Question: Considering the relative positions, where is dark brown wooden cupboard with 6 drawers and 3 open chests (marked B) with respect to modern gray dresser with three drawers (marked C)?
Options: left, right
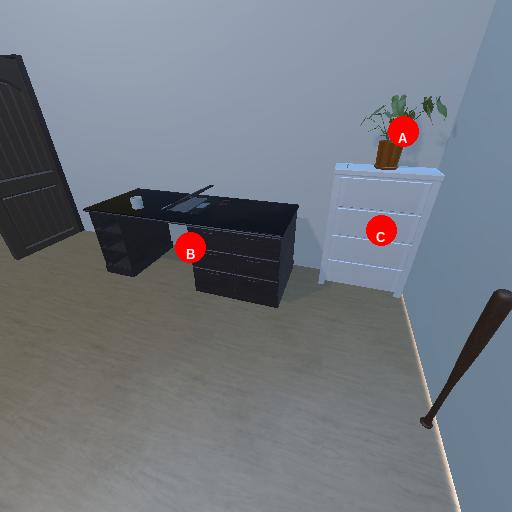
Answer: left